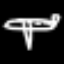
Label: airplane